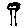
Label: tree